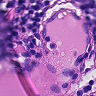
Metastatic tissue present: no